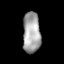
Tissue: lung
Cell type: Myeloid cells
Senescence score: 0.2167
Nuclear area (px): 704
Mean DAPI intensity: 164.976